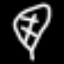
Label: leaf